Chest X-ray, PA view. Patient: 65 years old, sex F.
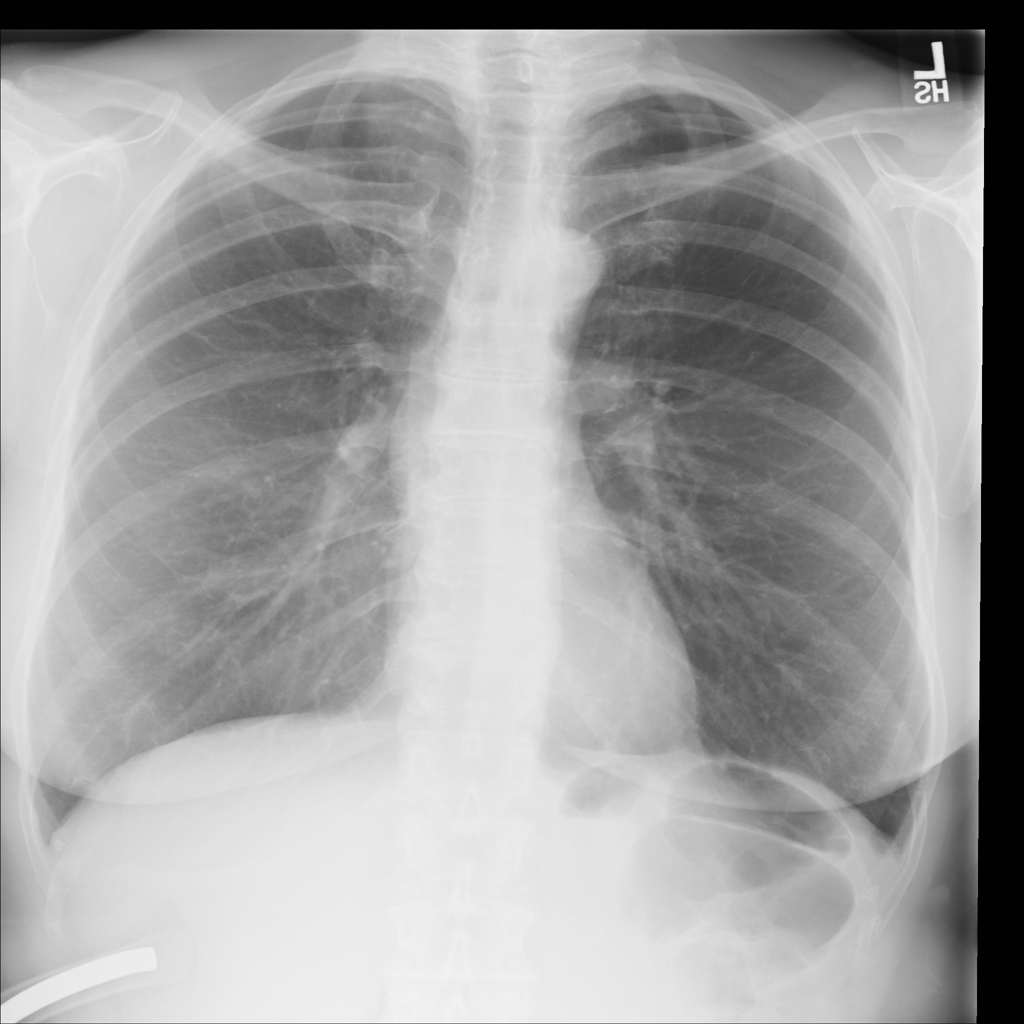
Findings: No Finding